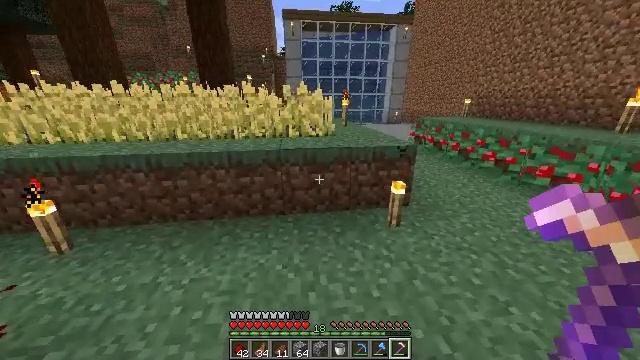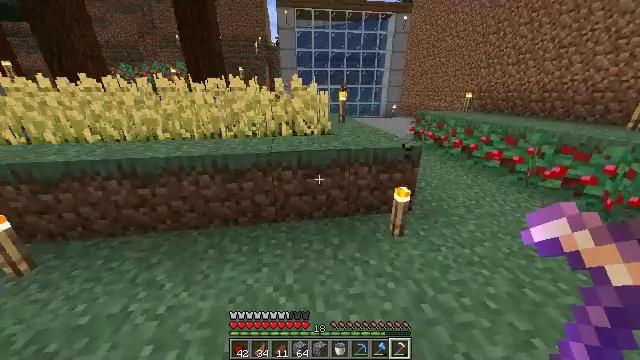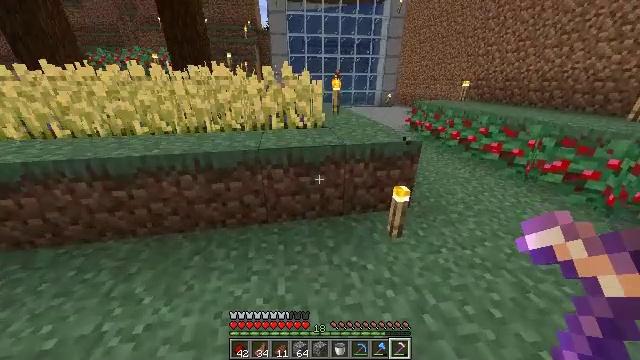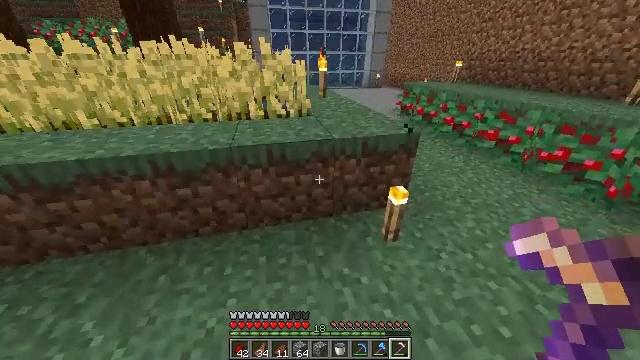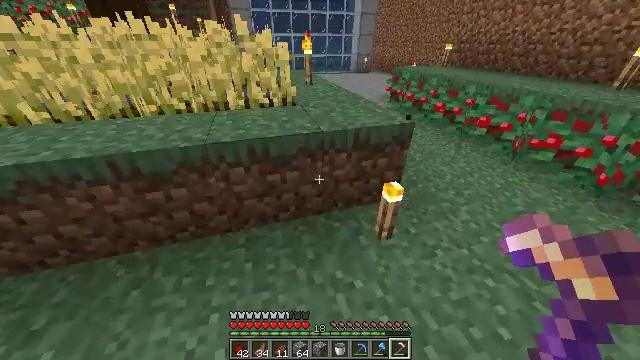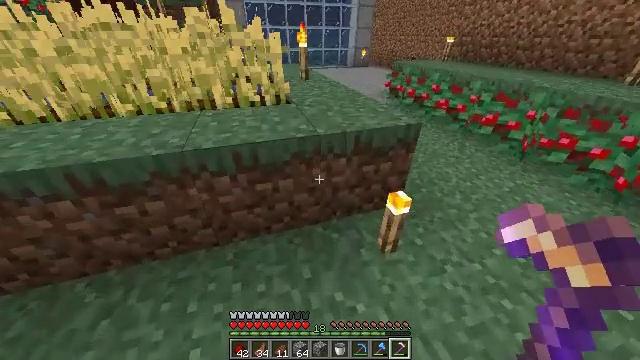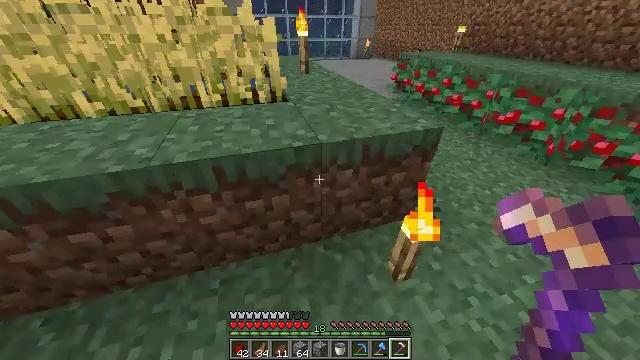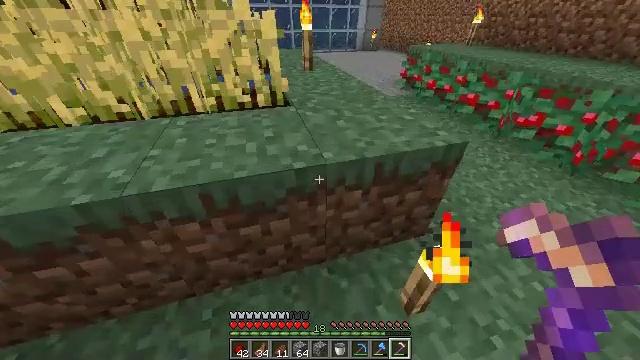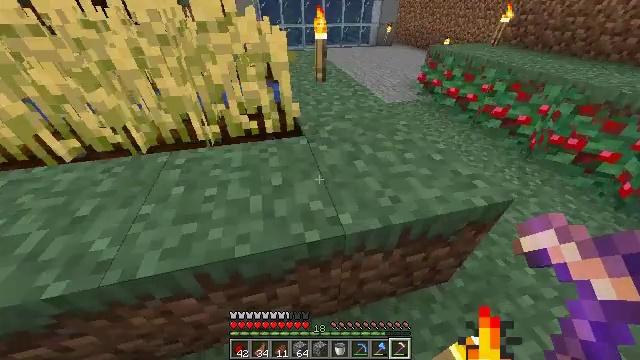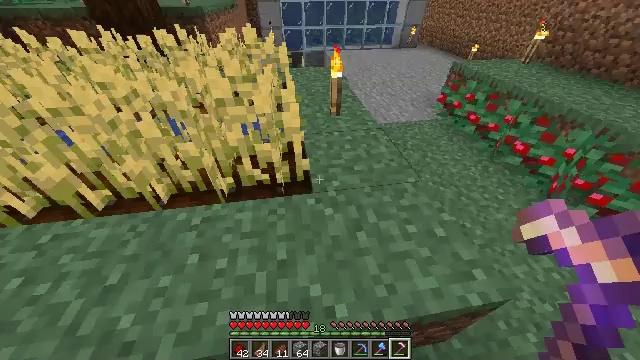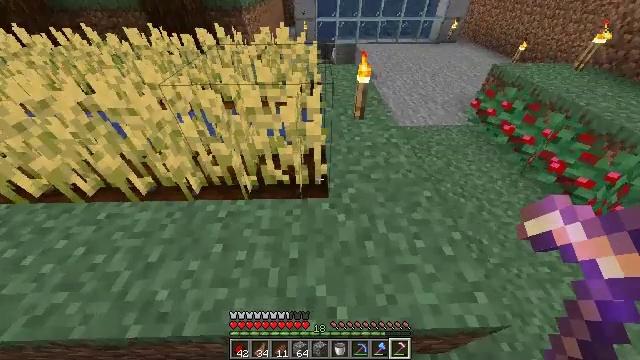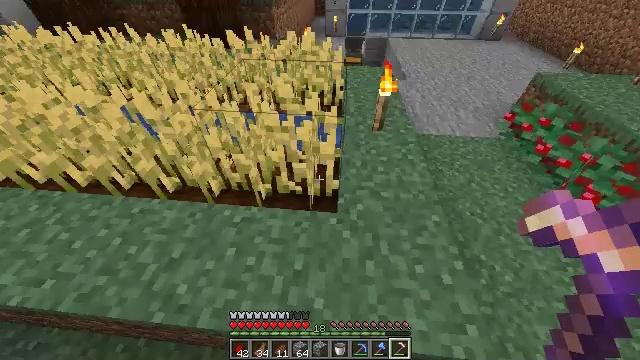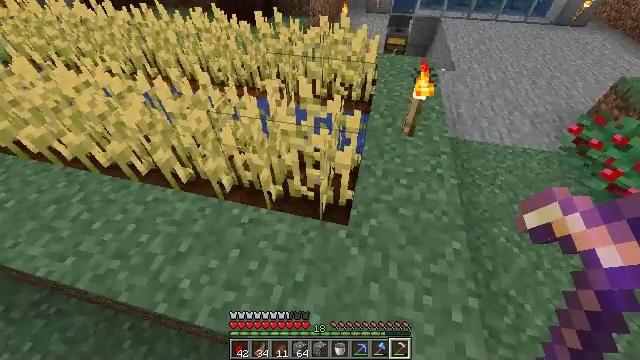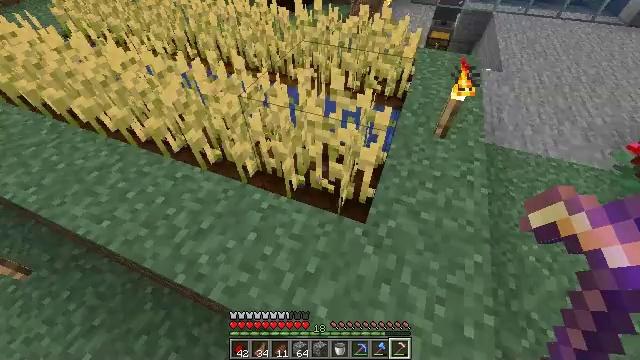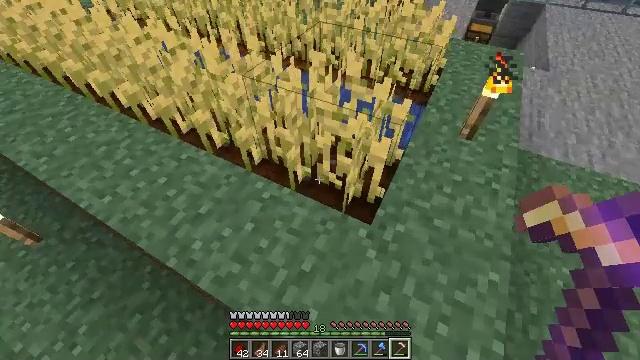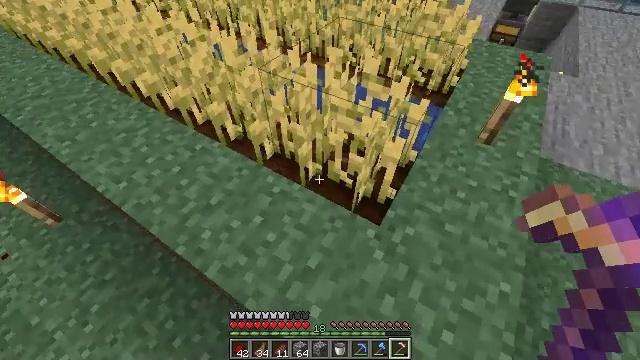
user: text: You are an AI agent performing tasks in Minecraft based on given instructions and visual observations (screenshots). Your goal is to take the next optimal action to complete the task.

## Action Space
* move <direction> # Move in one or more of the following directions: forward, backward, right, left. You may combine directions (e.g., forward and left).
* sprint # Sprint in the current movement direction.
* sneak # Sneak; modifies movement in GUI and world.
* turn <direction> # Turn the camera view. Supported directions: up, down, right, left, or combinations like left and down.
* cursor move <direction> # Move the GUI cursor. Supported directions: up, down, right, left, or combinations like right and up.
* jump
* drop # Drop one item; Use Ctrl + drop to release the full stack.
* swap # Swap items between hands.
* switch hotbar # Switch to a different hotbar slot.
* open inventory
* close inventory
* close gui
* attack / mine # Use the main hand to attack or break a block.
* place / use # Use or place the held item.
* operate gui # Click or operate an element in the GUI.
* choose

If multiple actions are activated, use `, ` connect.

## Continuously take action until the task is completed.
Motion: motion action
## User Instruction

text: Collect wheat crops.
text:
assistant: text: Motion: move forward, turn right and down
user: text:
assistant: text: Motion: move forward, turn right and down
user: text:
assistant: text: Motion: move forward, turn right and down
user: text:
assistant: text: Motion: move forward, turn right and down
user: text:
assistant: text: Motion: move forward, turn down
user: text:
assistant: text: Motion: move forward, turn down
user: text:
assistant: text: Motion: move forward, turn left and down
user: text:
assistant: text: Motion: move forward, turn left and down, jump
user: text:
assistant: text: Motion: move forward, turn left and down, jump
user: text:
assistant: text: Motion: move forward, turn left and down, jump
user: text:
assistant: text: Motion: move forward, turn left and down, jump
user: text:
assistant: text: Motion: move forward, turn left and down
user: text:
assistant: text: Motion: turn left and down
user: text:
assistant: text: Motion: turn left and down
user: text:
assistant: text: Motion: turn left
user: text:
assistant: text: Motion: turn left
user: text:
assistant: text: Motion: turn left
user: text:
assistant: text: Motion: turn left and up
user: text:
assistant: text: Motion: turn up
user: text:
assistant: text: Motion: turn right and up
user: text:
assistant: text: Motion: turn right and up
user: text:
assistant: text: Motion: turn right and up
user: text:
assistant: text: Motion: no_op
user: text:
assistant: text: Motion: use / place
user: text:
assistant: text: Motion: use / place
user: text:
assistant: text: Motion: turn left
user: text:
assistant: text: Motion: turn left and up
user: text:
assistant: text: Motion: turn left and up
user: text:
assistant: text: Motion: turn left
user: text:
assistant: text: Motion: no_op